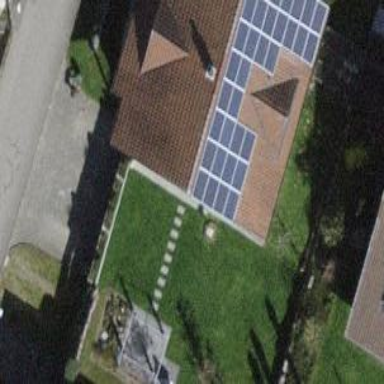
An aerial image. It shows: Solar photovoltaic panel generator.